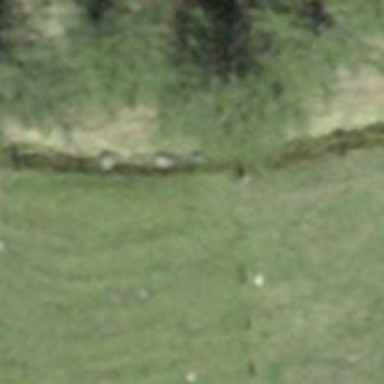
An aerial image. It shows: Fence.